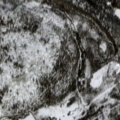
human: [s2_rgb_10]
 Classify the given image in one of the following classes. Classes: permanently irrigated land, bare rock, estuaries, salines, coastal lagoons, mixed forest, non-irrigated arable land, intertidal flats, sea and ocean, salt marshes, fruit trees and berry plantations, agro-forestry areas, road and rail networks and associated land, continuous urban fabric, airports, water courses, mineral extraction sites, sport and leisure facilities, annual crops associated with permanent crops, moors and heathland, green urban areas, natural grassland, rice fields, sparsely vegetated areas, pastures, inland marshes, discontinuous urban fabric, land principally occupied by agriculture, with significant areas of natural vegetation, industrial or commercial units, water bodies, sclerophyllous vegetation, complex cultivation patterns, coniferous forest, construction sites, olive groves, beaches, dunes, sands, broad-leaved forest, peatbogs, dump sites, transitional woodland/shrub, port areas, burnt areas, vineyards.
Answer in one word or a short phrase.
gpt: dump sites, coniferous forest, mixed forest, transitional woodland/shrub